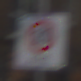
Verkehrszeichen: BeginnZone20
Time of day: MorningAfternoon
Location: Outdoor (Urban)
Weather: Overcast
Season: NotSpecified
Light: Natural